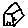
Label: house